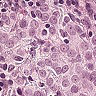
Metastatic tissue present: yes